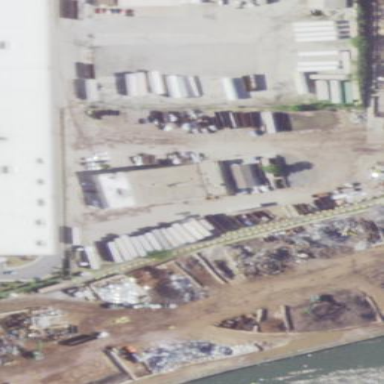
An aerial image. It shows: Recycling facility.